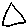
Label: triangle